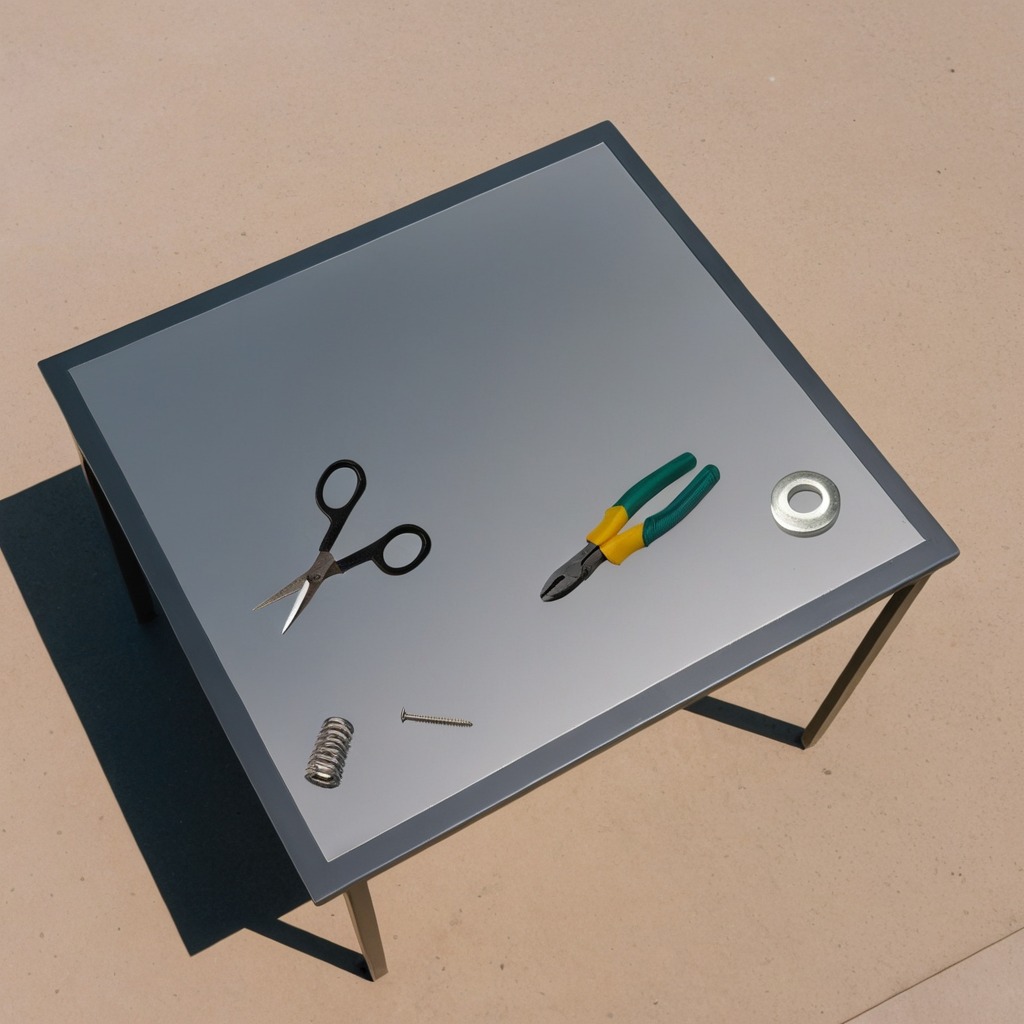
A flat metal washer, a metal machine screw, pliers, a coiled metal spring, and a pair of scissors are lying on the utility table.